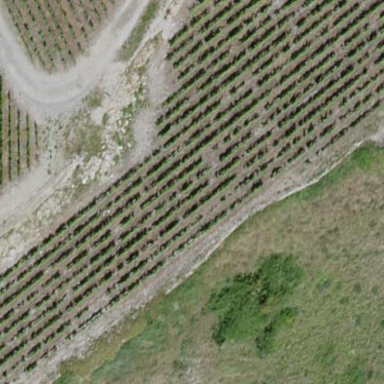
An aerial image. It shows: Vineyard growing grapes.